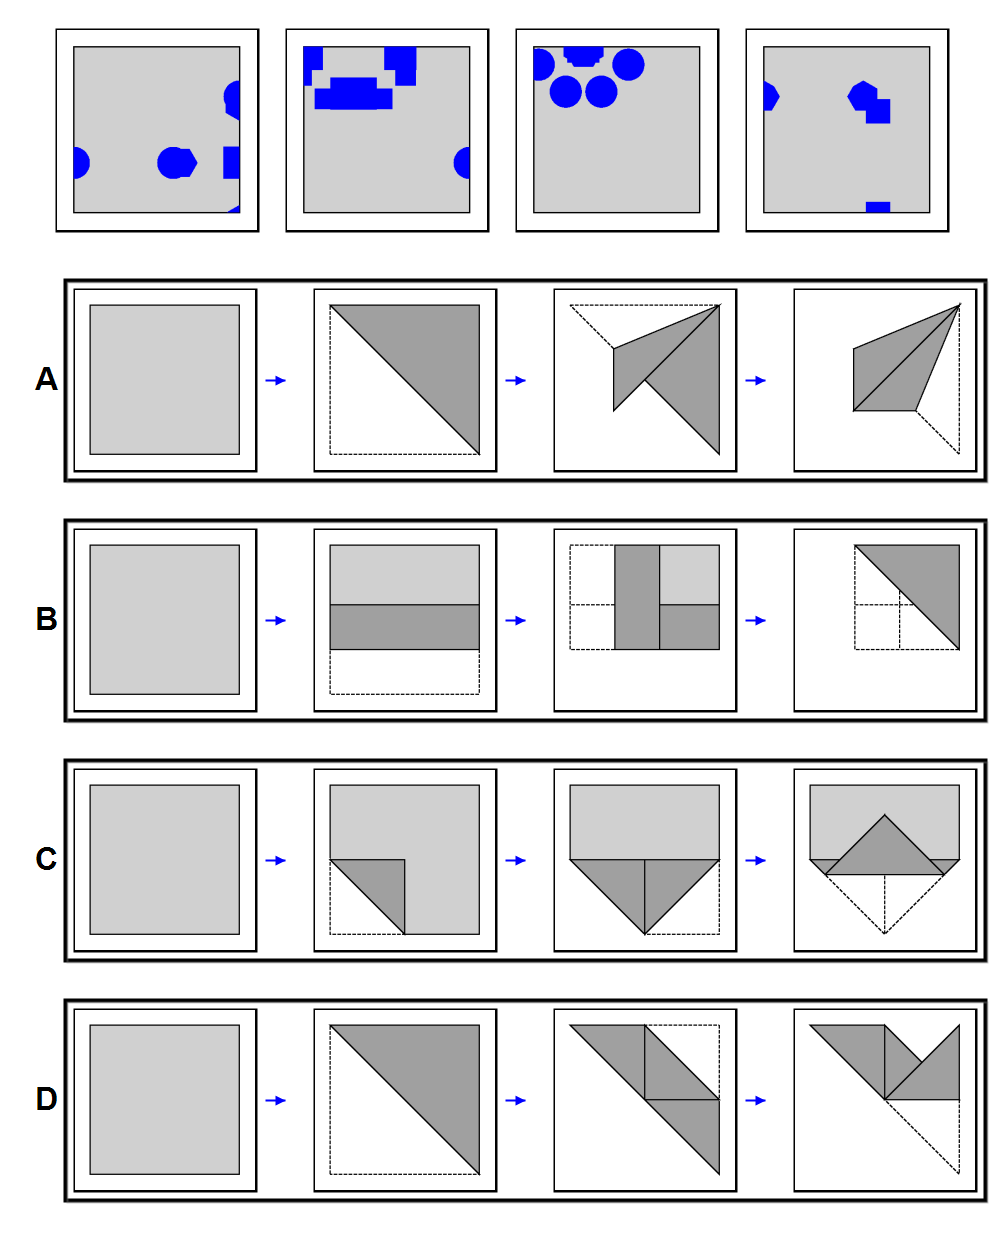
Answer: B